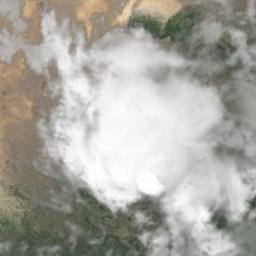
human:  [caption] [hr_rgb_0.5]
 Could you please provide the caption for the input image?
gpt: The white cloud is above bare and green land .

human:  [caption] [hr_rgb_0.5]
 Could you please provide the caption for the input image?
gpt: Large group of white clouds on the ground where green and yellow intersect .

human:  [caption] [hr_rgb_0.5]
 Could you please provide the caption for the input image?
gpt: The stratus clouds are located above the land and part of the land is wasteland and part of the land is covered with vegetation .

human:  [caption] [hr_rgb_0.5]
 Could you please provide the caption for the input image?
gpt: A thin cloud floats on the sea .

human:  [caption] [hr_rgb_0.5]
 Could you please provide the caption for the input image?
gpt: Large opaque white clouds over a green land .